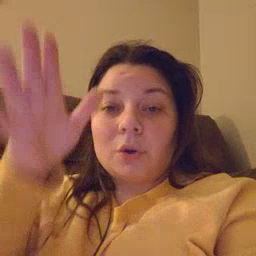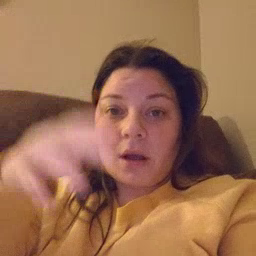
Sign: grandpa